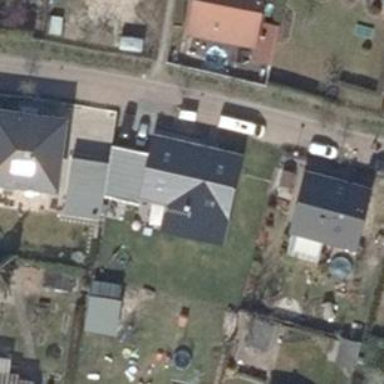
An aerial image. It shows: Detached building with gabled roof.